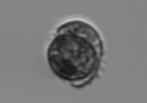
Label: Dinophyceae